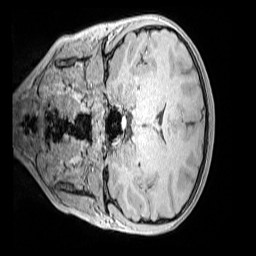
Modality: MP2RAGE
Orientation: coronal
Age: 11
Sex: female
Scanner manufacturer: siemens
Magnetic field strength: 3 T
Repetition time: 4 s
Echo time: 0.00299 s